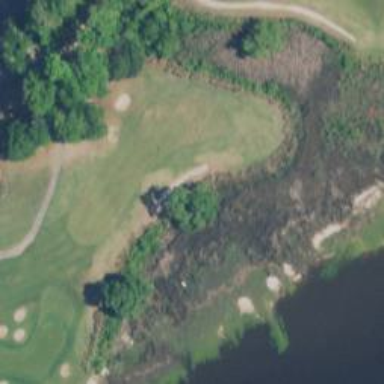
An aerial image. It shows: Grassy area serving as fairway for golf.